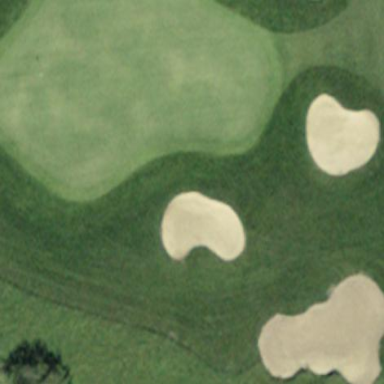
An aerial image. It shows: Golf green.